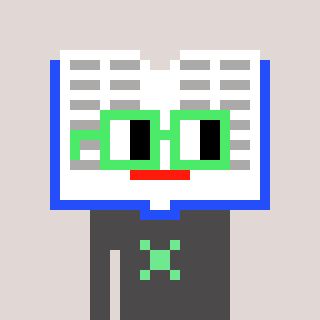
a pixel art character with square light green glasses, a dictionary-shaped head and a grayscale-colored body on a warm background